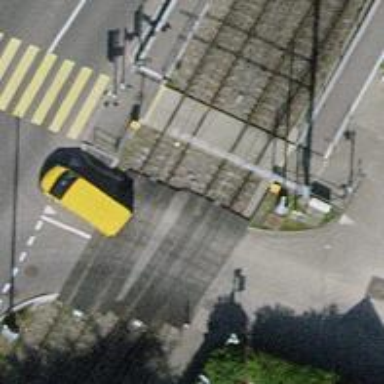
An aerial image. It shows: Level crossing on the railway with lights and full barrier.